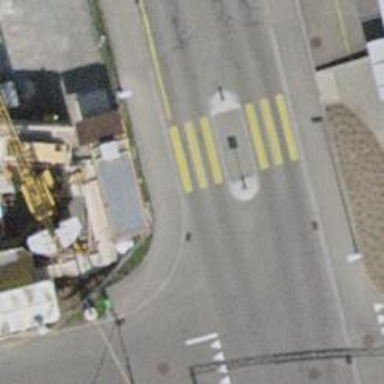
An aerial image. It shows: Marked zebra crossing with island.